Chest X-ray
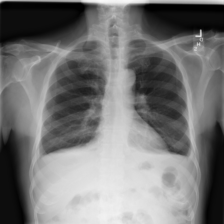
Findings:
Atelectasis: negative
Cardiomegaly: negative
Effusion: positive
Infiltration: negative
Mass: negative
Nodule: negative
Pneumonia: negative
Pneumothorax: negative
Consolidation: negative
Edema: negative
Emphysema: negative
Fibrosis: negative
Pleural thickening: negative
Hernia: negative